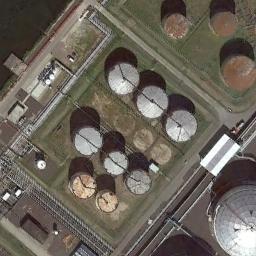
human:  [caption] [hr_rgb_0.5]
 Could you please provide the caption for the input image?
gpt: There are many storage tanks on the grass .

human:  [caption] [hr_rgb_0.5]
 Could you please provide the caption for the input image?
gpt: There are many different sized storage tanks in the factory, And there is a river outside the factory .

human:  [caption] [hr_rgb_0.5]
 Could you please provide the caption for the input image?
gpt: There is a green pool beside the storage tanks .

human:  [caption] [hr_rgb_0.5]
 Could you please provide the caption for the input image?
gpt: There are several buildings beside the storage tanks .

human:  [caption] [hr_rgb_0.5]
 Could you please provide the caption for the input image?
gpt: There are some storage tanks of different sizes .